Question: I use Widgets Like this (image). How performed they are?

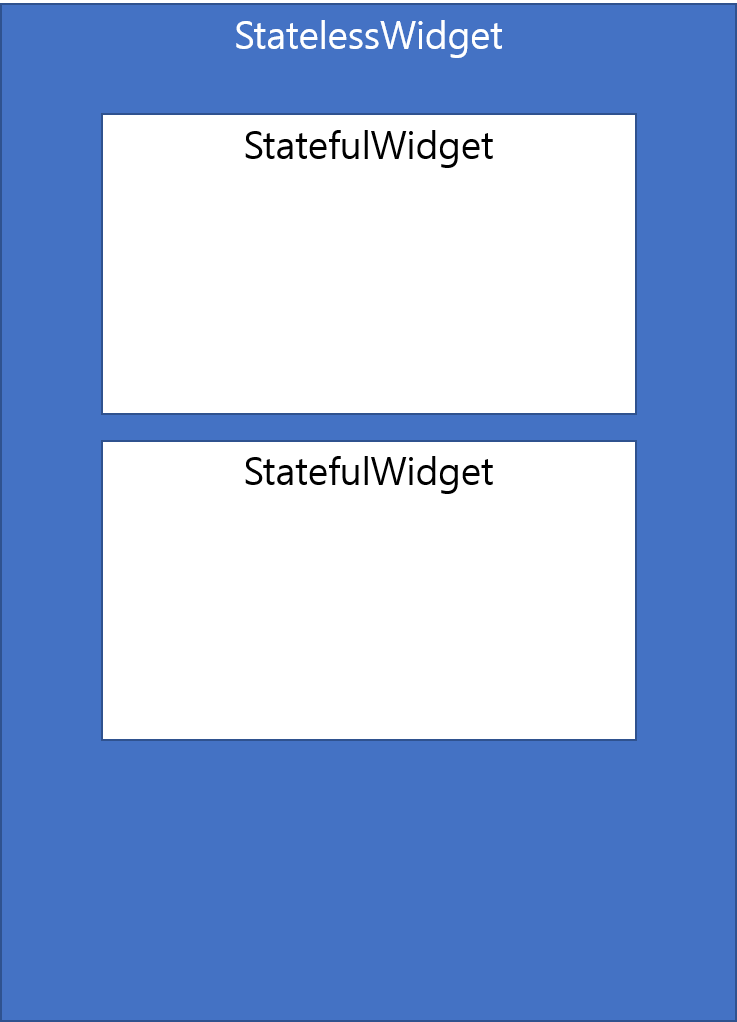
Answer: A Stateful widget will perform exactly like a Stateless widget unless you mutate the state using 'setState' method. The only time UI is rebuilt is when your run the 'setState((){})' method inside the Stateful widget.
Sample 'setState' example from documentation.
'''
class Bird extends StatefulWidget {
const Bird({
Key? key,
this.color = const Color(0xFFFFE306),
this.child,
}) : super(key: key);
final Color color;
final Widget? child;
@override
State<Bird> createState() => _BirdState();
}
class _BirdState extends State<Bird> {
double _size = 1.0;
void grow() {
setState(() { _size += 0.1; });
}
@override
Widget build(BuildContext context) {
return Container(
color: widget.color,
transform: Matrix4.diagonal3Values(_size, _size, 1.0),
child: widget.child,
);
}
}
'''
Reference: Stateful Widgets - <URL>
You can try and learn about Stateful widgets in the above documentation link.